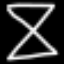
Label: hourglass